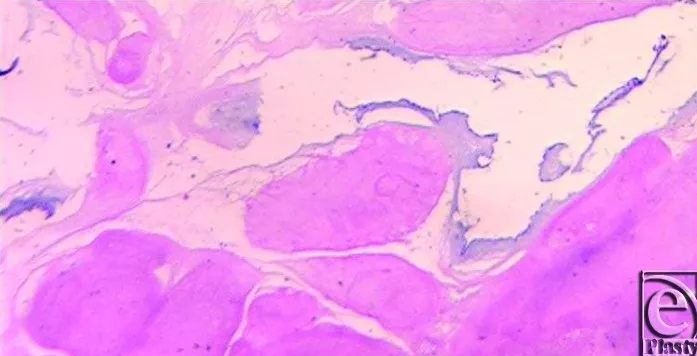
The tumor shows variably thickened avascular cores with overlying single layers of endothelial cells (hematoxylin-eosin, original magnification X2.5).
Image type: pathology (h&e)